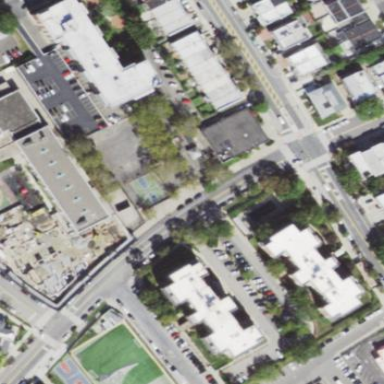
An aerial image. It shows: Parking lane for vehicles.